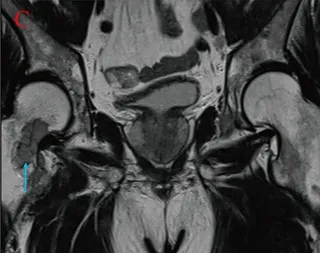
Right femoral neck, left pubic bone and sciatic metastases (blue arrow) (A, C, D).
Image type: radiology (mri)